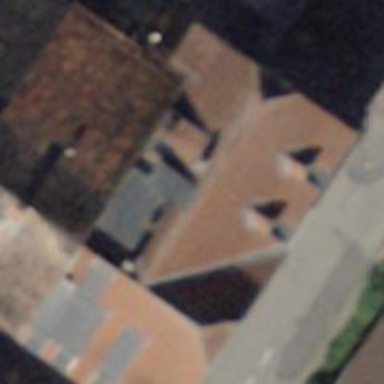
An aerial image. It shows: Restaurant.